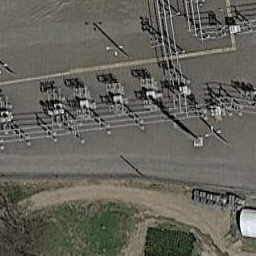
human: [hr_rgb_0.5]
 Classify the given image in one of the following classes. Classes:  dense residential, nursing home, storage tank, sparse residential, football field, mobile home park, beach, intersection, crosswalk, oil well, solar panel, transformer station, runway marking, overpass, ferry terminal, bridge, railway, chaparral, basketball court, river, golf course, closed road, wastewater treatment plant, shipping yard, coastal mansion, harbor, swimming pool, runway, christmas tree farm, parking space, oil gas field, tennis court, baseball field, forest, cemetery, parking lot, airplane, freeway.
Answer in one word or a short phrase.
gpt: transformer station